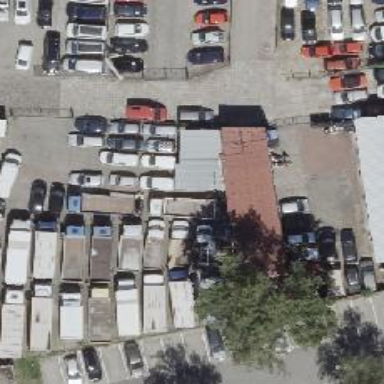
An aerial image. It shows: Shop that sells cars.